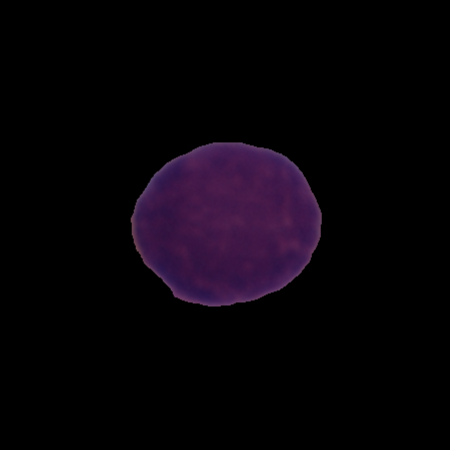
Label: healthy